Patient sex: F
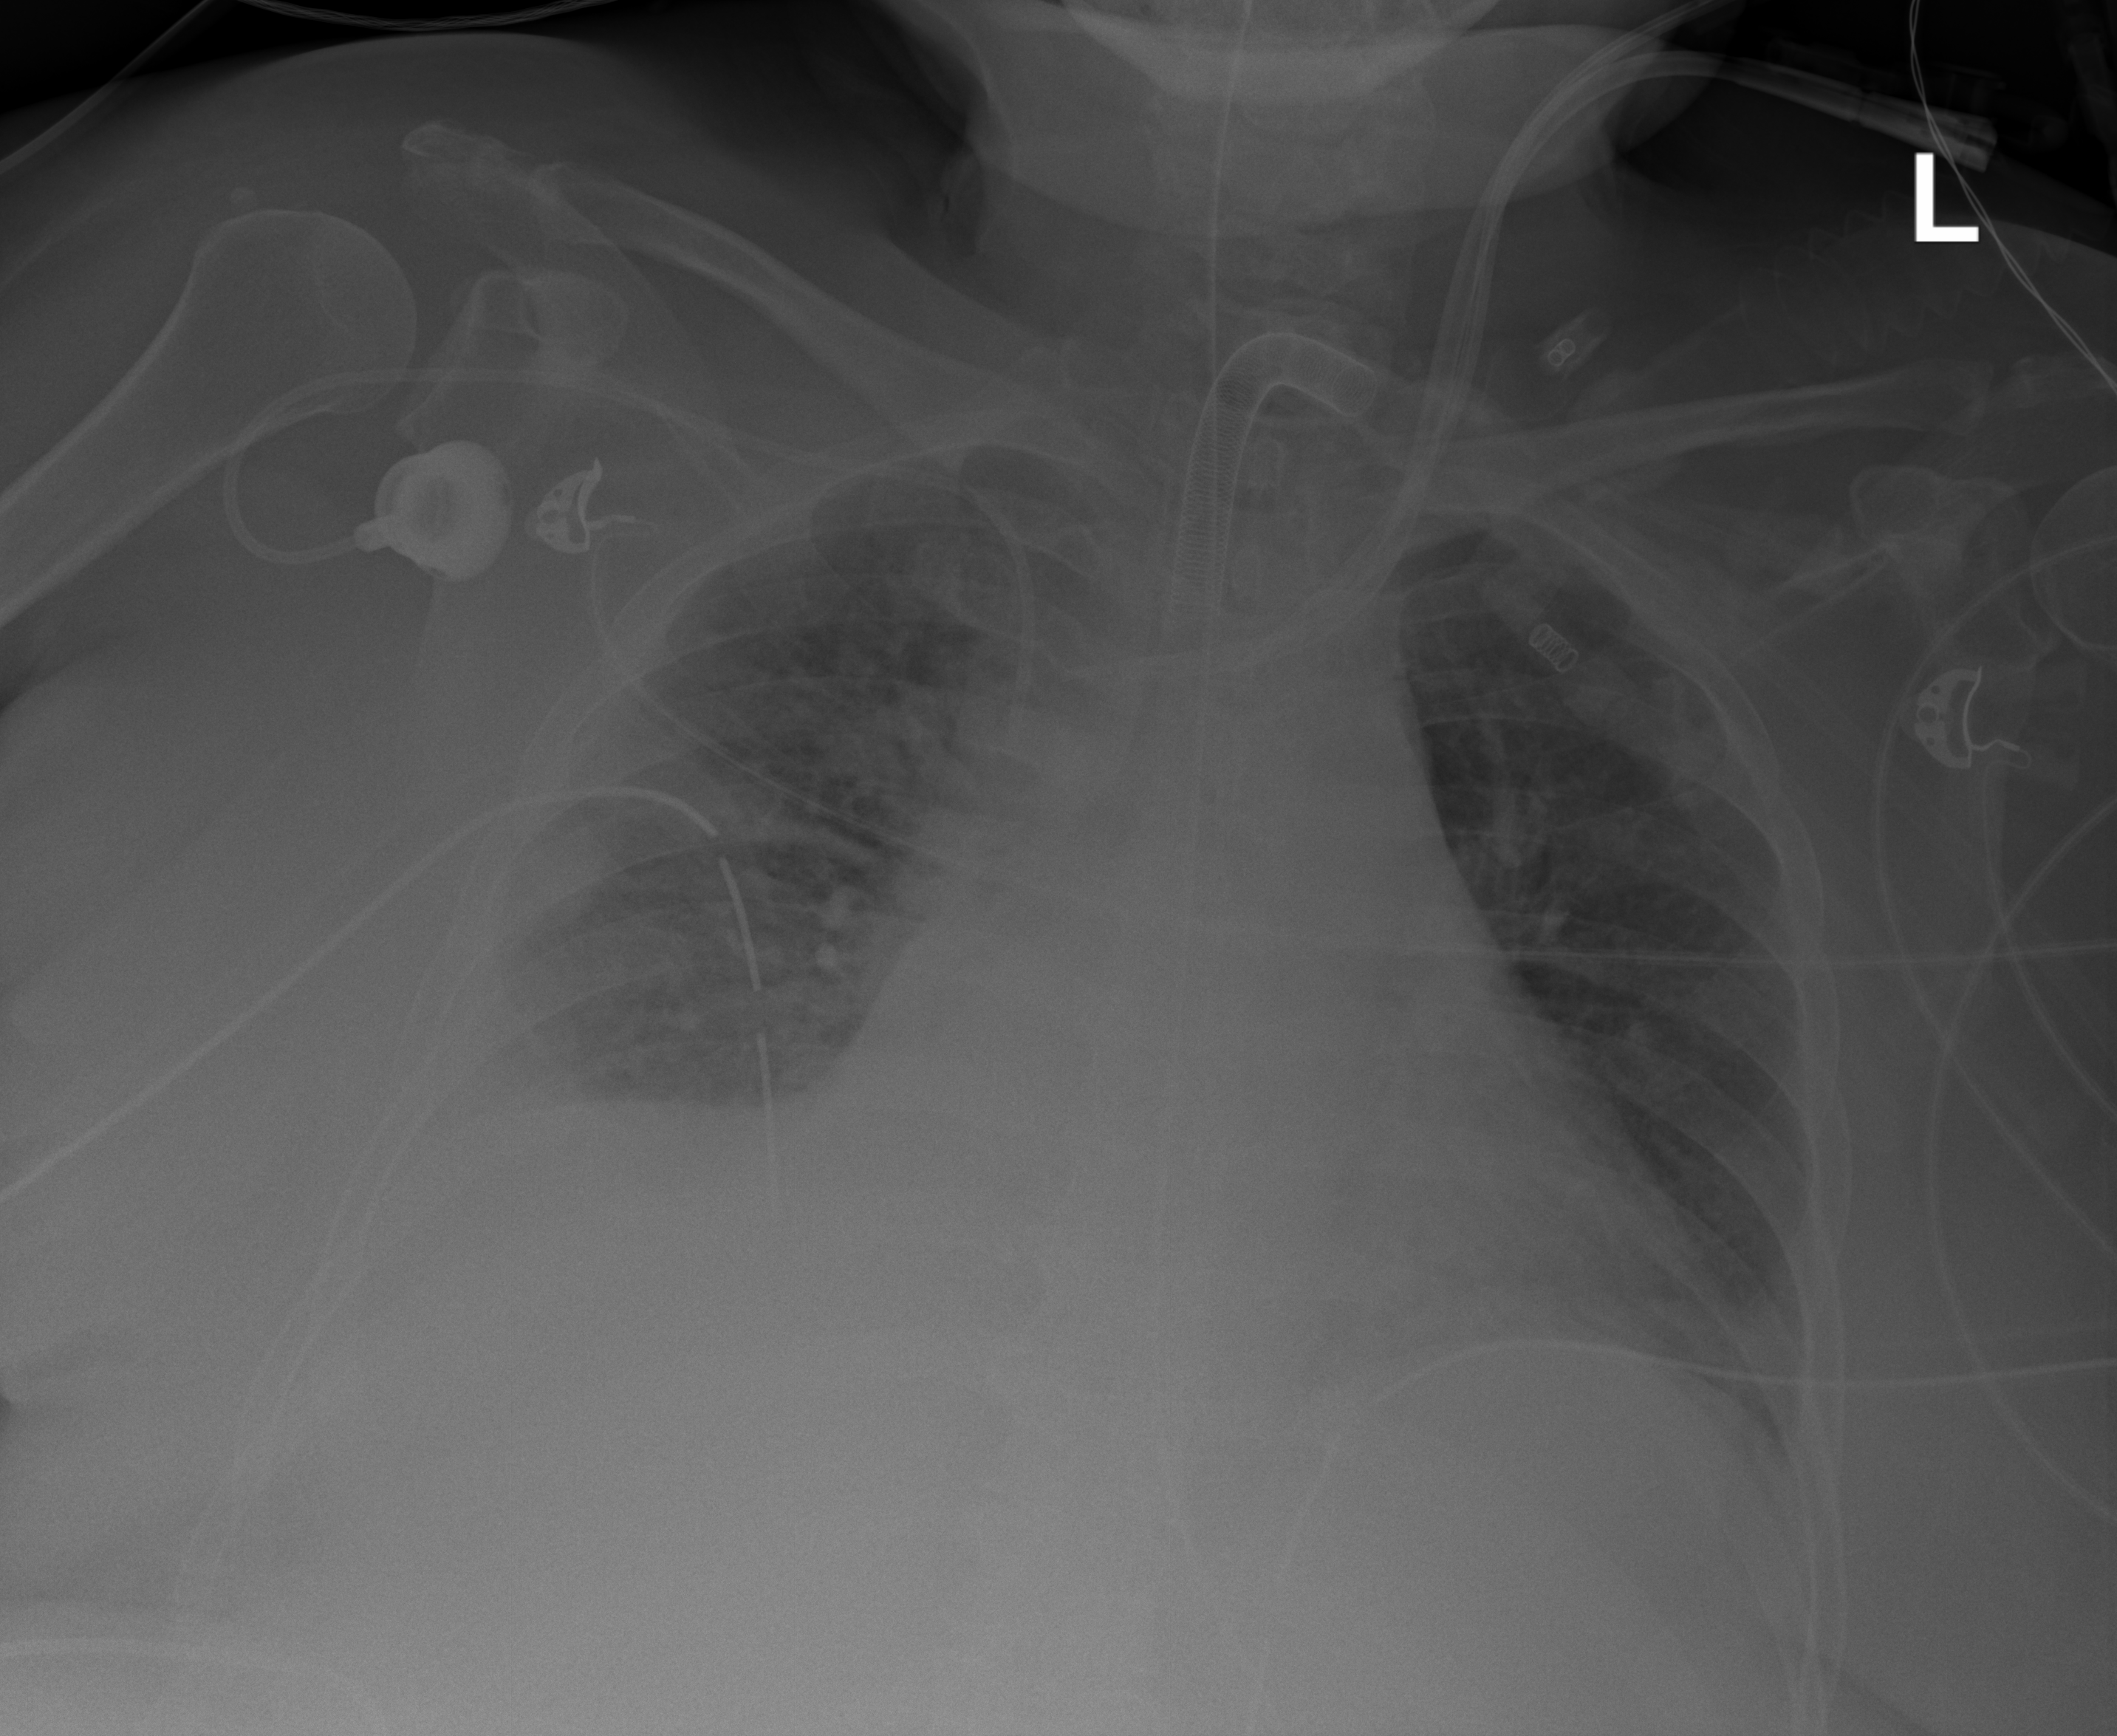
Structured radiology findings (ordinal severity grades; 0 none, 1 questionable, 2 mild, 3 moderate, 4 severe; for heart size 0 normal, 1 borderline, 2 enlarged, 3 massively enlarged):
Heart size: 1
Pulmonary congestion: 0
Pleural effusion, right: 2
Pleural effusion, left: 2
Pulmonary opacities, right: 2
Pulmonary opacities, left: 2
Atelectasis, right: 3
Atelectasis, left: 2